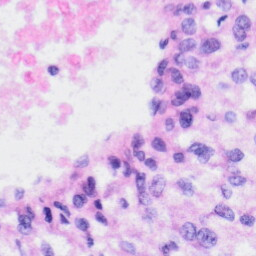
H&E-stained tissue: Liver